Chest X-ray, AP view. Patient: 35 years old, sex F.
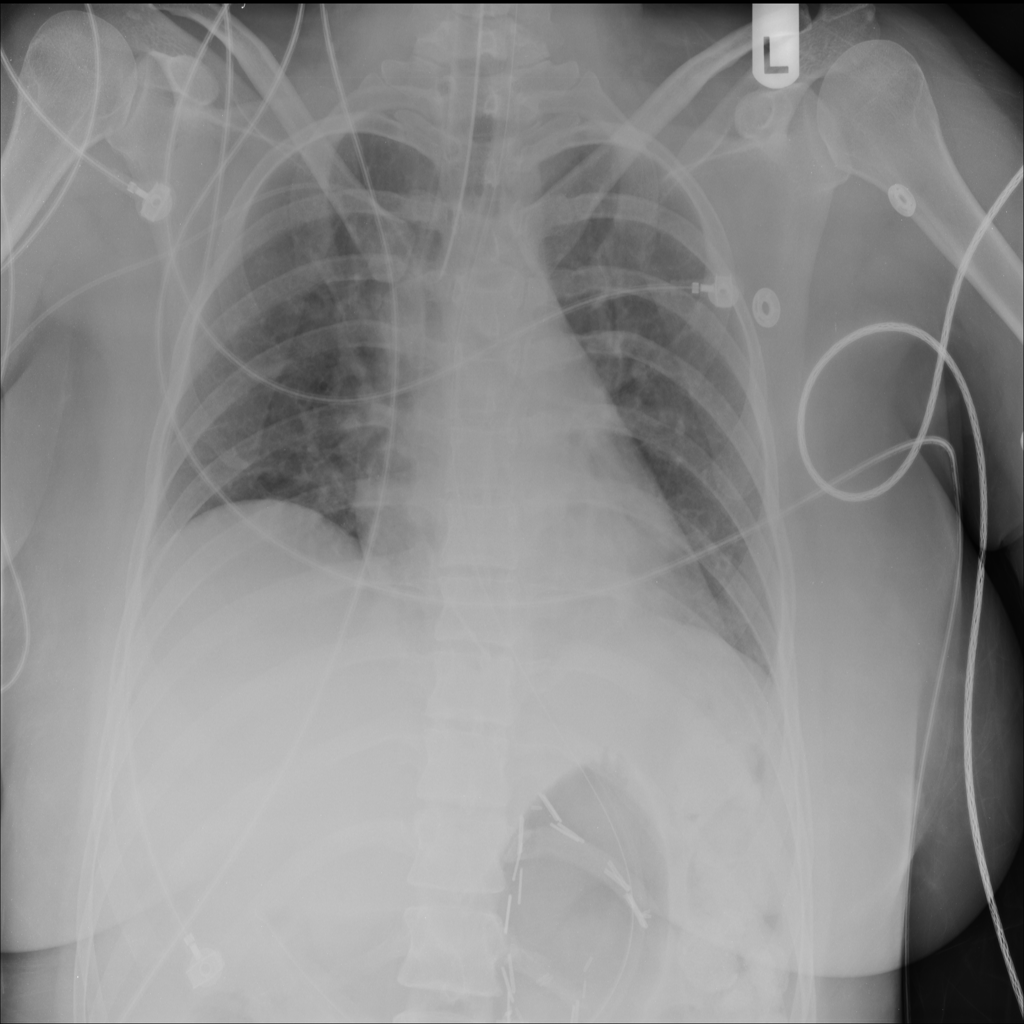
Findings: No Finding